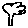
Label: tree